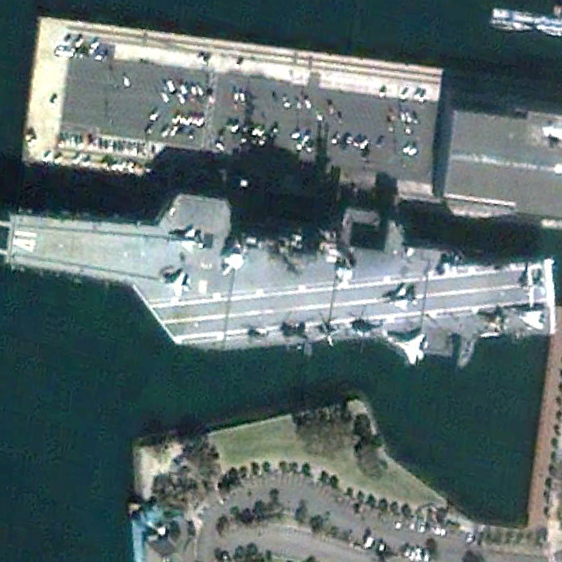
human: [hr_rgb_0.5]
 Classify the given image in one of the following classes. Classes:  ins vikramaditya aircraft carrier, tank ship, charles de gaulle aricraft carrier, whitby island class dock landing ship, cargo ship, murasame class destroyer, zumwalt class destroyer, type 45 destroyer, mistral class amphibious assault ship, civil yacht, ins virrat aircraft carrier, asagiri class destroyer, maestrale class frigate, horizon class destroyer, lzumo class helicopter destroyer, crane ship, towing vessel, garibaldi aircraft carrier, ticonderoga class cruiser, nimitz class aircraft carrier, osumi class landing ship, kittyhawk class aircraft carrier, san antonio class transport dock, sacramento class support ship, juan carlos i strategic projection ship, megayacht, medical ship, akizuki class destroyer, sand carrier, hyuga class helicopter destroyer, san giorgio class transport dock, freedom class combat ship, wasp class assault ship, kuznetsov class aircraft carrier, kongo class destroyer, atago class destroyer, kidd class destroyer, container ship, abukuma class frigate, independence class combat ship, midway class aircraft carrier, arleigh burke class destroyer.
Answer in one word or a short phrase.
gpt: Midway class aircraft carrier